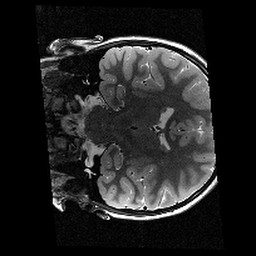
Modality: T2w
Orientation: coronal
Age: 9
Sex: female
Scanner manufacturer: siemens
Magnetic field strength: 3 T
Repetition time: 9.23 s
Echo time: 0.067 s